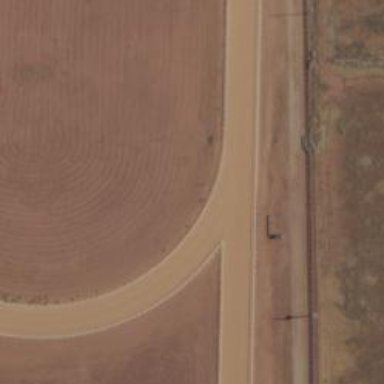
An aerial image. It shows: Track on leisure land used for horse racing.